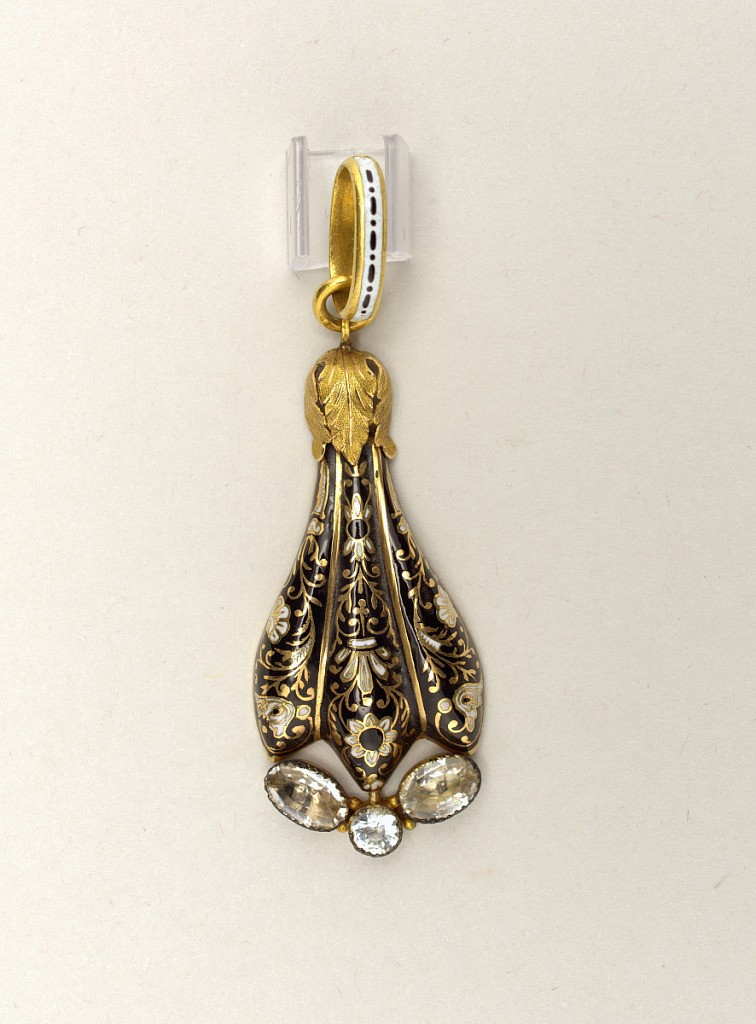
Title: Pendant
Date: mid-19th century
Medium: Gold, black and white enamel, aquamarines.
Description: Pendant of three curving panels ornamented in black and white enamel in floral design above three pieces of aquamarine and below an ornament of three leaves; loop at top.